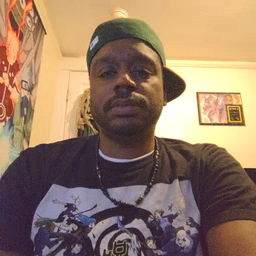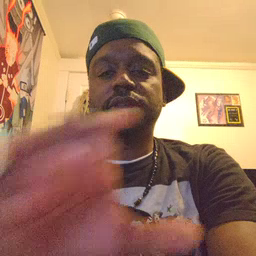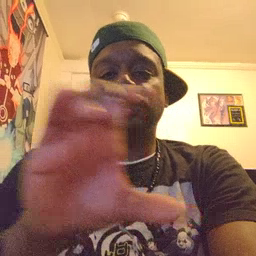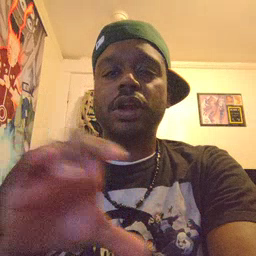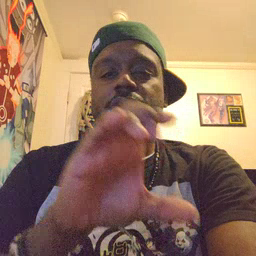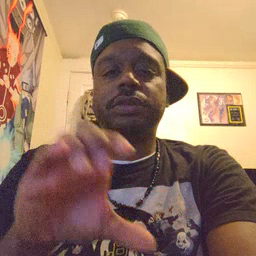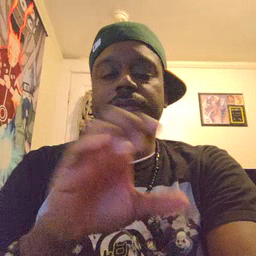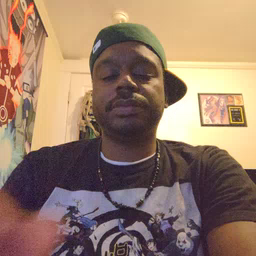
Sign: chocolate